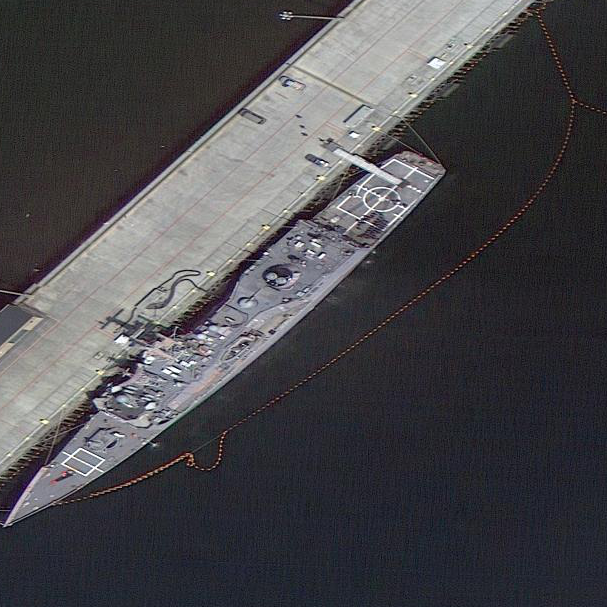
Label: Ticonderoga-class_cruiser